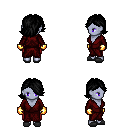
a pixel art fantasy rpg character, female body template, dark elf, purple skin, red robe, red pants, black swoop hairstyle, gold gloves, gray slippers, four views (front, back, left, right), 2x2 character sprite sheet, small pixel art, hard edges, no anti-aliasing